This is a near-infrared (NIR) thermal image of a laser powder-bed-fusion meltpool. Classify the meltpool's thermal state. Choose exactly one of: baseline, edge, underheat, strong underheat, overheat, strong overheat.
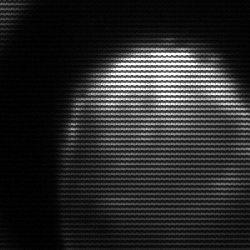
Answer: edge